Interaction volume radius: 5 \u00c5
Interaction volume height: 15 \u00c5
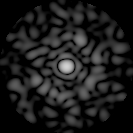
Disorder parameter: 0.8794